Field crop: maize
Growth stage: 2
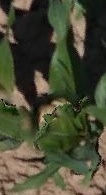
Species: maize